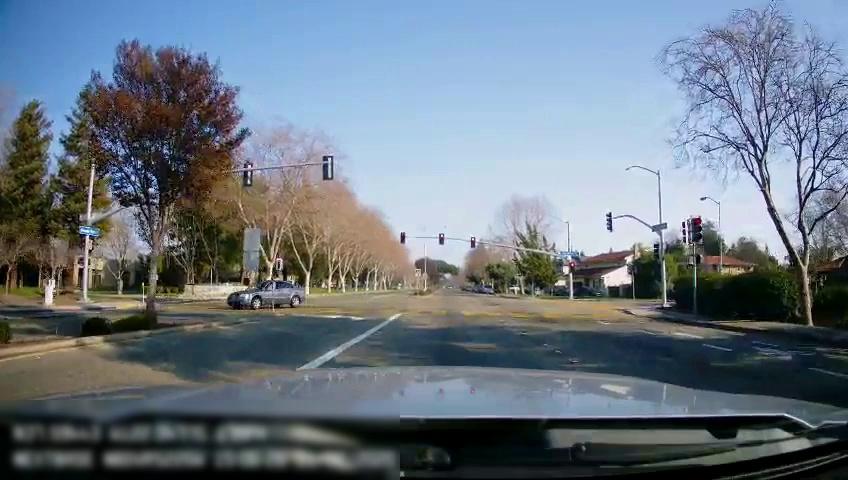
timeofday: Day
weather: Sunny
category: Drivable Space
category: Drivable Space
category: Vehicles | SUV
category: Vehicles | Car
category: Vehicles | Car
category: Vehicles | SUV
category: Vehicles | Truck
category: Vehicles | SUV
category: Lanes | Current Lane
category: Lanes | Current Lane
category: Lanes | Alternate Lane
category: Lanes | Opposite Lane
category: Lanes | Opposite Lane
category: Traffic | Lights
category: Traffic | Lights
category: Traffic | Lights
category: Traffic | Lights
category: Traffic | Lights
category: Traffic | Lights
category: Traffic | Lights
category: Traffic | Signs
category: Traffic | Lights
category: Traffic | Lights
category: Traffic | Signs
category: Traffic | Signs
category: Traffic | Lights
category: Traffic | Lights
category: Traffic | Lights
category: Traffic | Lights
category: Traffic | Lights